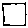
Label: square